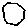
Label: hexagon